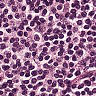
Metastatic tissue present: no